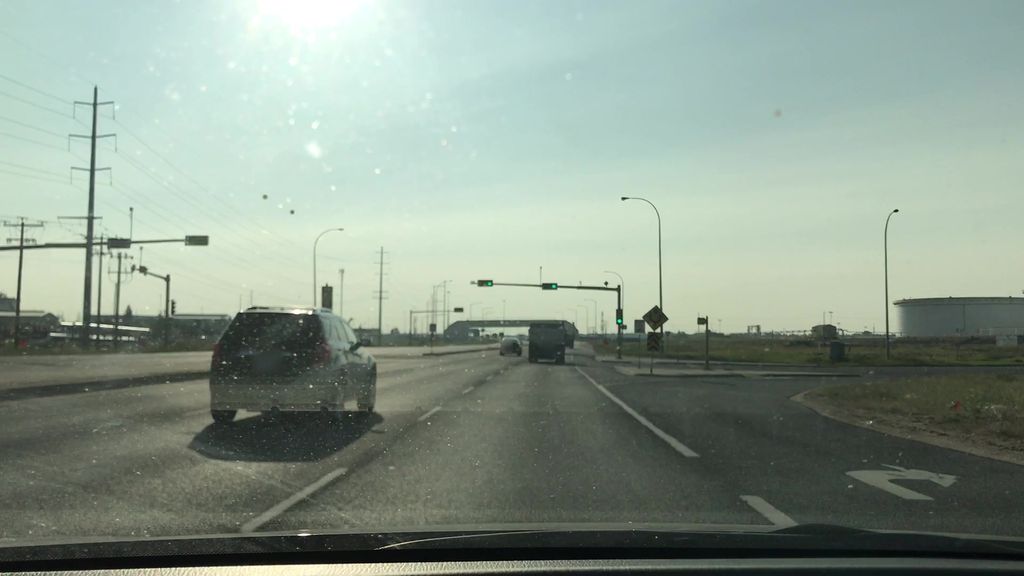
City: edmonton